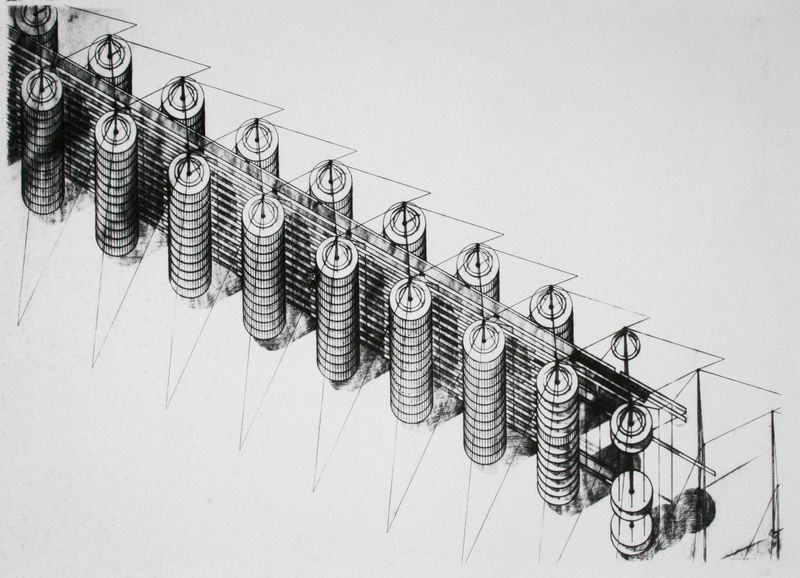
Titel: Hängehäuser, Entwurfsvariante, Isometrie
Künstler: Bodo Rasch
Schlagwörter: schatten, weiß, licht, schwarz, skizze, zeichnung, zylinder, architektur, flach, verbindung, rund, ansicht, linien, symmetrie, striche, wände, wohnhaus, türme, strich, kreise, entwurf, rechteckig, platten, geometrie, draht, rundtürme, häsuer, blöcke, hängehäuser